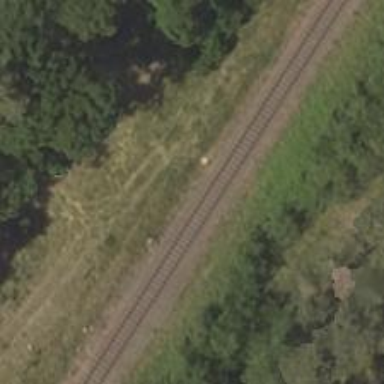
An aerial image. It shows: Railway signal.